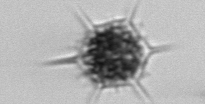
Label: Dictyocha